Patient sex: M
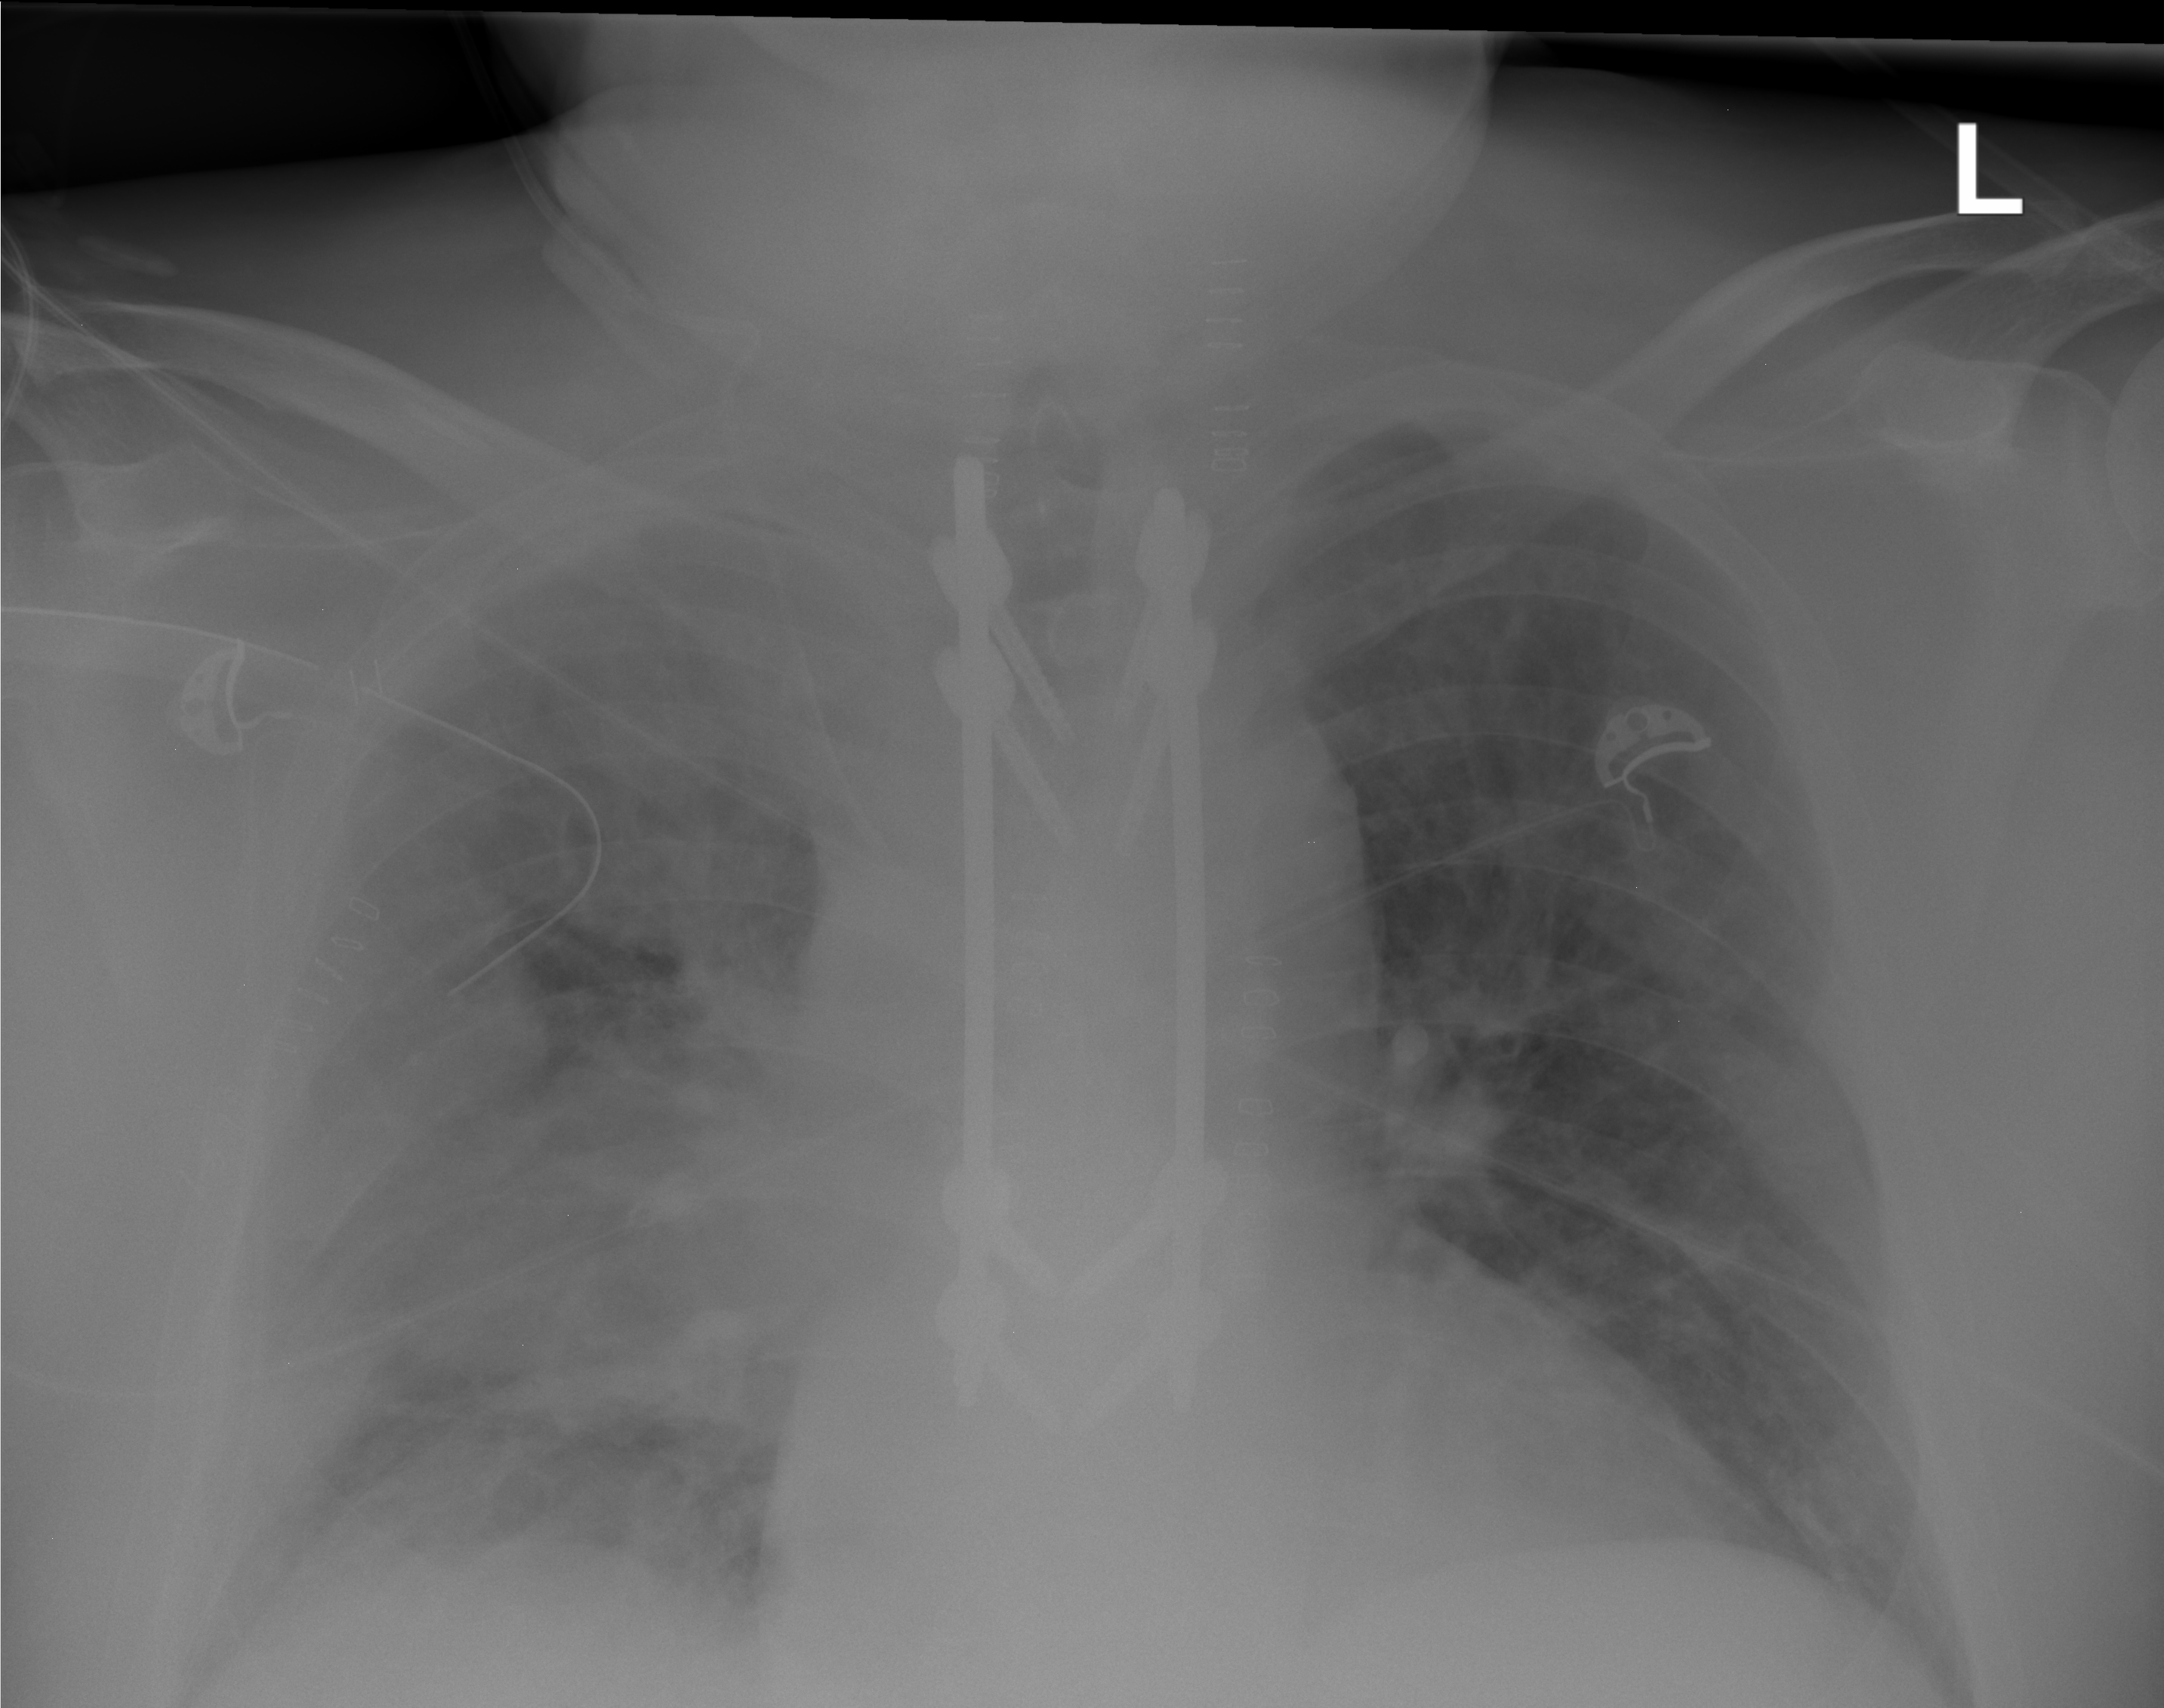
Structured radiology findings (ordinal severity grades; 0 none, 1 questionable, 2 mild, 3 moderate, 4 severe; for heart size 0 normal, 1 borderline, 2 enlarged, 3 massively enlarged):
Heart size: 2
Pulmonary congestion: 2
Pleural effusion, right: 2
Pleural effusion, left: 0
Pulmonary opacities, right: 2
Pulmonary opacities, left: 0
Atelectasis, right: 2
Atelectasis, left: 2